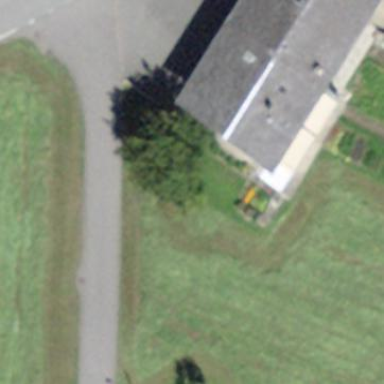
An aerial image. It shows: Gabled roof house.